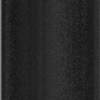
Label: dusty